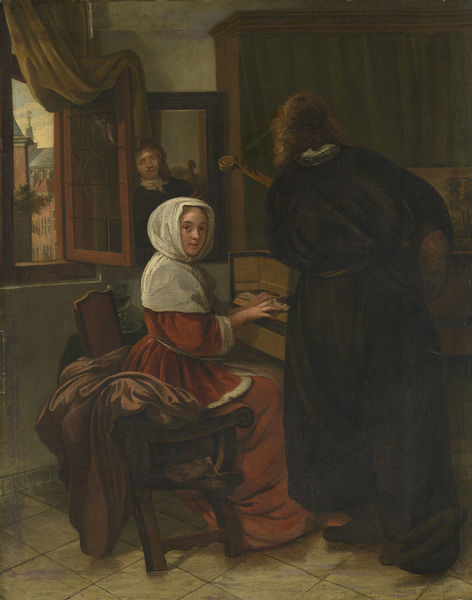
Titel: Het musicerende paar
Künstler: Cornelis de Man
Standort: Amsterdam
Institution: Rijksmuseum
Schlagwörter: gemälde, himmel, mann, wolken, stadt, fenster, finger, frau, kleid, raum, rücken, schwarz, stuhl, szene, zimmer, blick, dame, rot, haube, wand, diener, kleidung, innenraum, spiegel, vorhang, häuser, boden, stoff, stoffe, decke, gitarre, musik, genre, turm, luft, klavier, alter, knabe, buch, fliesen, laute, bode, zither, gemächer, musikanten, cembalo, spinett, kammermusik, fensterszene